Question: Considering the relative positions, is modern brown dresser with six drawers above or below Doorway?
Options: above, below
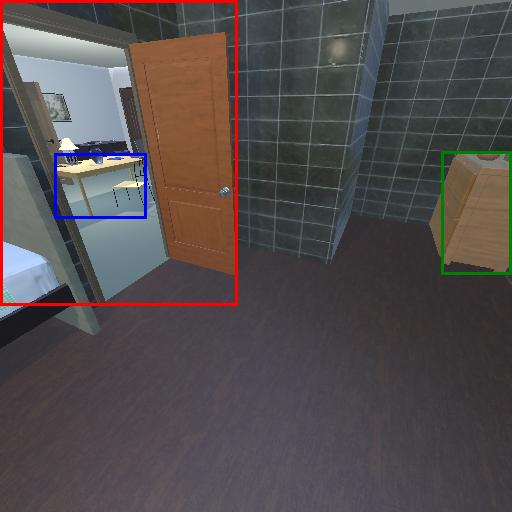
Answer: above